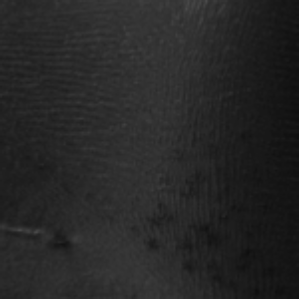
Label: frost